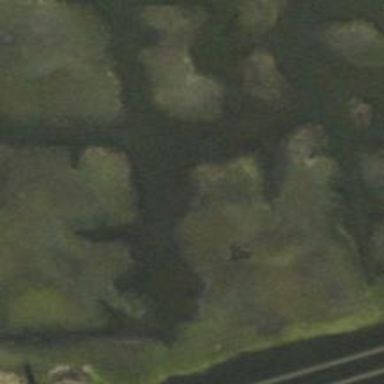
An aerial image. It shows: Marshy wetland area.